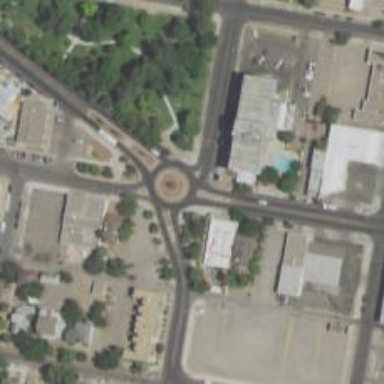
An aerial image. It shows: Roundabout at primary highway.